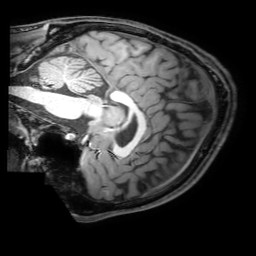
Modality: T1w
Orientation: sagittal
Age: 20
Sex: male
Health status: healthy
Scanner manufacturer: philips
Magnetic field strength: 3 T
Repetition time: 0.0079 s
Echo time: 0.0035 s